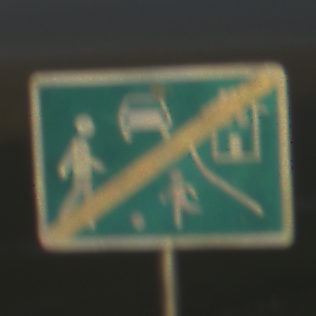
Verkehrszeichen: EndeVerkehrsberuhigterBereich
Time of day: SunriseSunset
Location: Outdoor (Nature)
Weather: PartlyCloudy
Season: Summer
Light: Natural